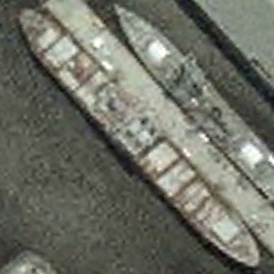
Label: civil